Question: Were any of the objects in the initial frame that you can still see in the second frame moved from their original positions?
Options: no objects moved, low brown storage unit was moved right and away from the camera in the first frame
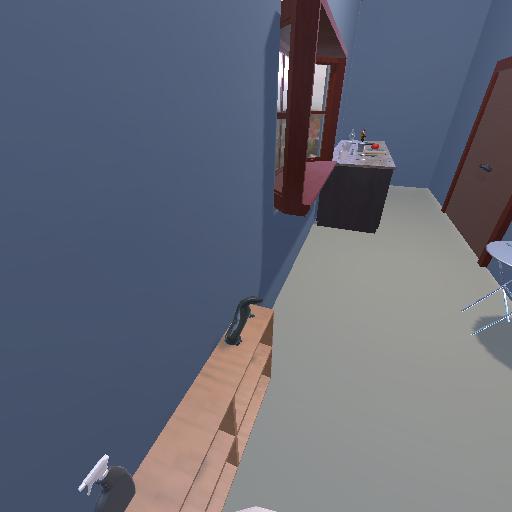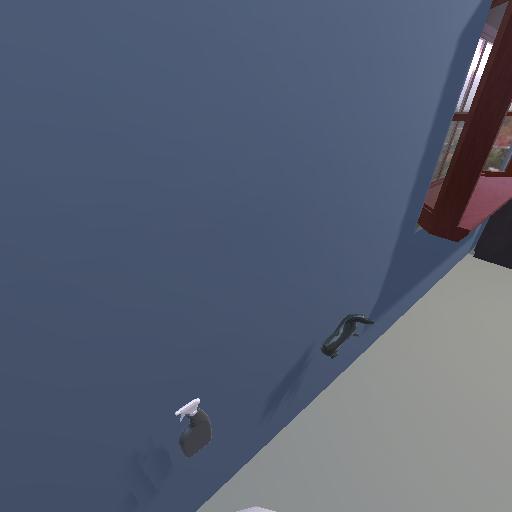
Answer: no objects moved